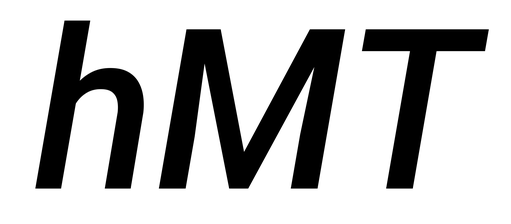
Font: Roboto-Italic_Medium_Italic